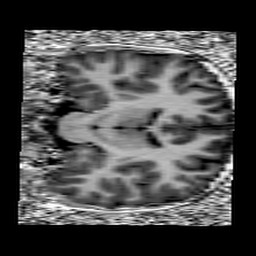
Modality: UNIT1
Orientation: coronal
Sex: female
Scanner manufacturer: siemens
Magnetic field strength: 3 T
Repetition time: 5 s
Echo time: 0.00355 s